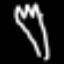
Label: fork